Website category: auto
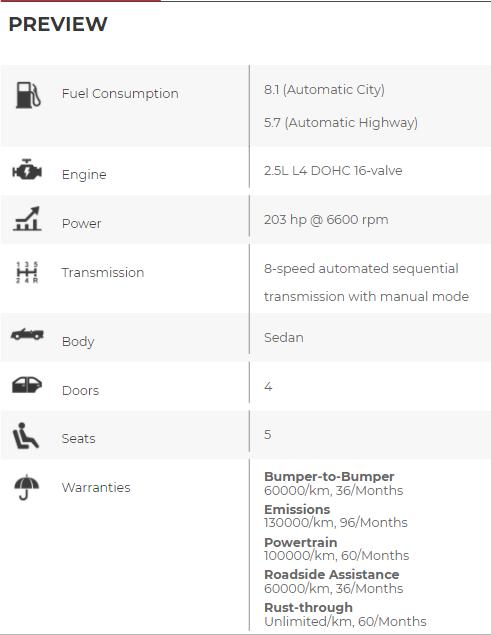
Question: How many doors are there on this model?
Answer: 4

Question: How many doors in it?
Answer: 4

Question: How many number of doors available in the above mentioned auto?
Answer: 4

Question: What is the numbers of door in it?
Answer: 4

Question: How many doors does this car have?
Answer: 4

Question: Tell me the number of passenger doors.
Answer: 4

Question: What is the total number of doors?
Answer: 4

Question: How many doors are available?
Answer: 4

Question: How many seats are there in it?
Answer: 5

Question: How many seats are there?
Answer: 5

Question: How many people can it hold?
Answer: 5

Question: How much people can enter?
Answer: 5

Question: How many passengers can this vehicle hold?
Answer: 5

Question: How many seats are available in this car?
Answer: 5

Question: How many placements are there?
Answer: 5

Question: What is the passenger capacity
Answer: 5

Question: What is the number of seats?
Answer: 5

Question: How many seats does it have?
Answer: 5

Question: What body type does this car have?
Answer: Sedan

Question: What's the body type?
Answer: Sedan

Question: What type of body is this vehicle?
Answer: Sedan

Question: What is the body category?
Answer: Sedan

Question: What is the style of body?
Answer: Sedan

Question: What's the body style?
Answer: Sedan

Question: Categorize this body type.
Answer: Sedan

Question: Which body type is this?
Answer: Sedan

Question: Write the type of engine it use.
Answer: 2.5L L4 DOHC 16-valve

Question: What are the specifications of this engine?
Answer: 2.5L L4 DOHC 16-valve

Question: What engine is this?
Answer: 2.5L L4 DOHC 16-valve

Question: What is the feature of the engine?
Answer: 2.5L L4 DOHC 16-valve

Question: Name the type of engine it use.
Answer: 2.5L L4 DOHC 16-valve

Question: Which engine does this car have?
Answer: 2.5L L4 DOHC 16-valve

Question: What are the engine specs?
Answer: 2.5L L4 DOHC 16-valve

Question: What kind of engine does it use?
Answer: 2.5L L4 DOHC 16-valve

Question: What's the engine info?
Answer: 2.5L L4 DOHC 16-valve

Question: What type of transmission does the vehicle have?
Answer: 8-speed automated sequential transmission with manual mode

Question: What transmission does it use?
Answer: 8-speed automated sequential transmission with manual mode

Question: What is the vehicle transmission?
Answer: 8-speed automated sequential transmission with manual mode

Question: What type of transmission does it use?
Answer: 8-speed automated sequential transmission with manual mode

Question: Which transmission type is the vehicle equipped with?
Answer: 8-speed automated sequential transmission with manual mode

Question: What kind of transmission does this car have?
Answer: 8-speed automated sequential transmission with manual mode

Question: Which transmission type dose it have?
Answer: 8-speed automated sequential transmission with manual mode

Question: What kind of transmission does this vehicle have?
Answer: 8-speed automated sequential transmission with manual mode

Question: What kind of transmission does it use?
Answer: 8-speed automated sequential transmission with manual mode

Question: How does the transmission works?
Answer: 8-speed automated sequential transmission with manual mode

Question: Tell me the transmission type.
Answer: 8-speed automated sequential transmission with manual mode

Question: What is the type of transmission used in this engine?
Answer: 8-speed automated sequential transmission with manual mode

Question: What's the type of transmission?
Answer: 8-speed automated sequential transmission with manual mode

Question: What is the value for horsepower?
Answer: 203 hp @ 6600 rpm

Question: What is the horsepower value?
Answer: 203 hp @ 6600 rpm

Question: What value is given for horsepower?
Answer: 203 hp @ 6600 rpm

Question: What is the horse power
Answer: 203 hp @ 6600 rpm

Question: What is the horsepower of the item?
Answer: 203 hp @ 6600 rpm

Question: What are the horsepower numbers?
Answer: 203 hp @ 6600 rpm

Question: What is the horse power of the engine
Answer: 203 hp @ 6600 rpm

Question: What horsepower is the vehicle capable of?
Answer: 203 hp @ 6600 rpm

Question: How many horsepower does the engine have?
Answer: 203 hp @ 6600 rpm

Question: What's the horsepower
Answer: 203 hp @ 6600 rpm

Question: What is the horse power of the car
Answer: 203 hp @ 6600 rpm

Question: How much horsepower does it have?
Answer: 203 hp @ 6600 rpm

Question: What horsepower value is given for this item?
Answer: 203 hp @ 6600 rpm

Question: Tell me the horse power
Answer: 203 hp @ 6600 rpm

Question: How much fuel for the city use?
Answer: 8.1 (Automatic City)

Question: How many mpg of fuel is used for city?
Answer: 8.1 (Automatic City)